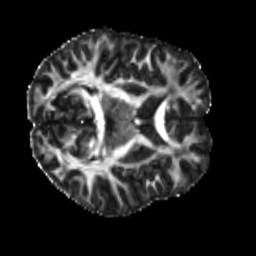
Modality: FA
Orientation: axial
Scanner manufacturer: siemens
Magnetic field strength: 3 T
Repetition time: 4 s
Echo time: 0.0594 s